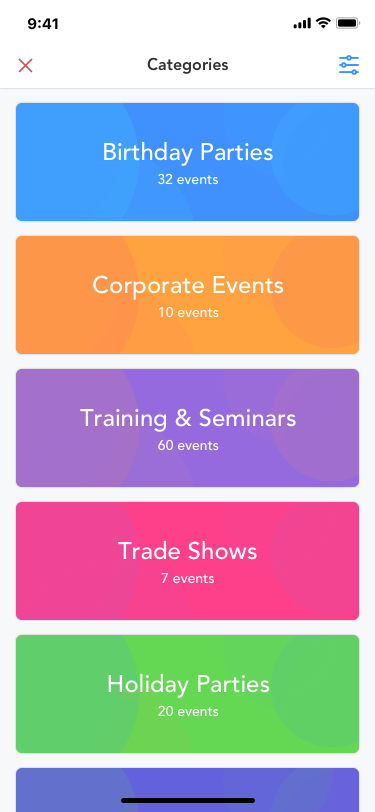
Text in this UI design:
Birthday Parties
32 events
Corporate Events
10 events
Training & Seminars
60 events
Trade Shows
7 events
Holiday Parties
20 events
Trade Shows